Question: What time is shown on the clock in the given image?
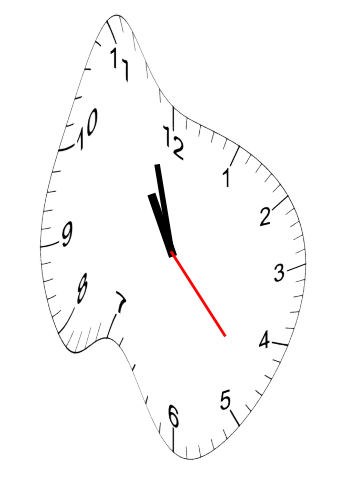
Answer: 10:57:23